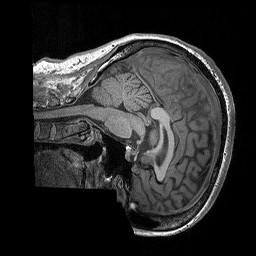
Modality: T1w
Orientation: sagittal
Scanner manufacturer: siemens
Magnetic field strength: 3 T
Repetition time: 2.3 s
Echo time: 0.00298 s